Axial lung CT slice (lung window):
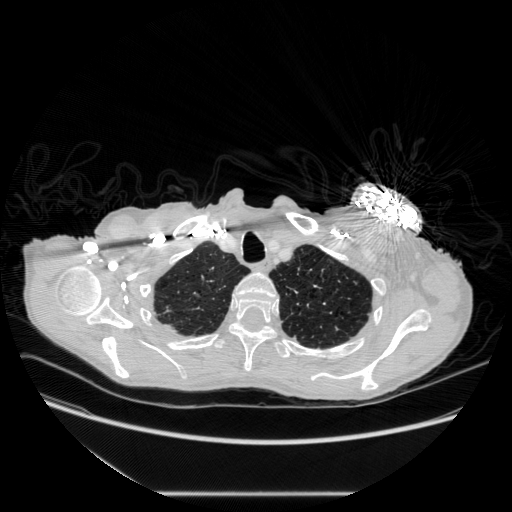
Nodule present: no